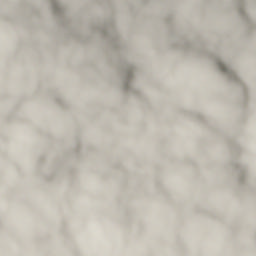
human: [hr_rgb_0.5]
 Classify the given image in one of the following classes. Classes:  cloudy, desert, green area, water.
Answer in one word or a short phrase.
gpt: cloudy